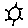
Label: sun